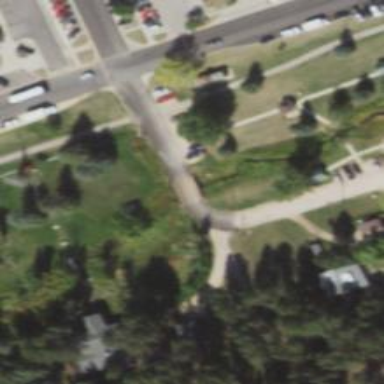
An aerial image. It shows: Residential road with bridge.